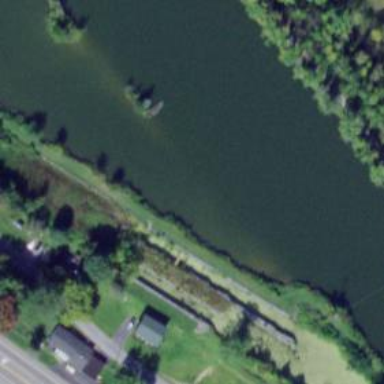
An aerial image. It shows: Lock gate on waterway.